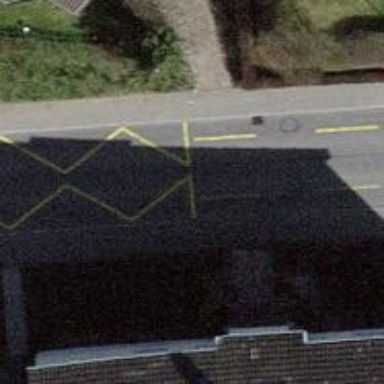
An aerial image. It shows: Bus stop equipped with public transport stop position.